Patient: sex M, age 60
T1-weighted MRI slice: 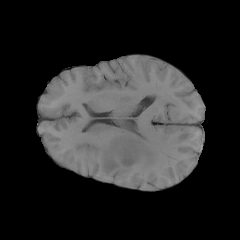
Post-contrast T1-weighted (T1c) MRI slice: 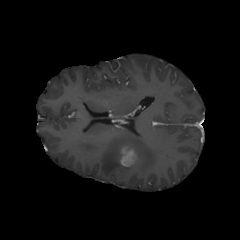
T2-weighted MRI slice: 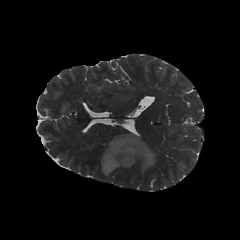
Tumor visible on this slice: yes
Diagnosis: Glioblastoma, IDH-wildtype
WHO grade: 4